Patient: sex F, age 46
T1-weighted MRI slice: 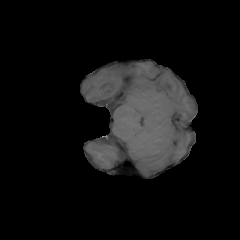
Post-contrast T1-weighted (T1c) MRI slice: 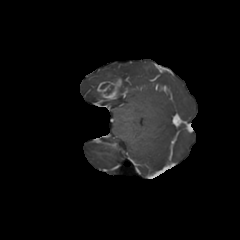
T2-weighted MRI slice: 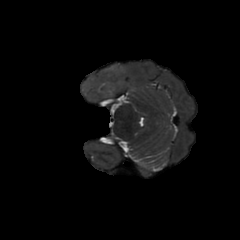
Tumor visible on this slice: yes
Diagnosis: Glioblastoma, IDH-wildtype
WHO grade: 4